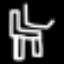
Label: chair